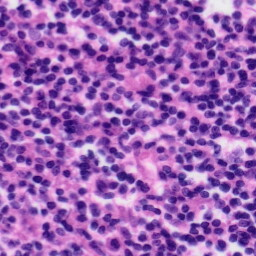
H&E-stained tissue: Tonsil